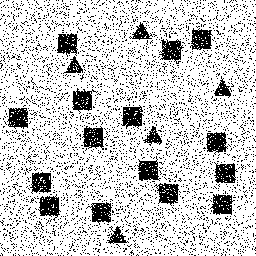
Squares: 15
Triangles: 5
Stars: 0
Total shapes: 20